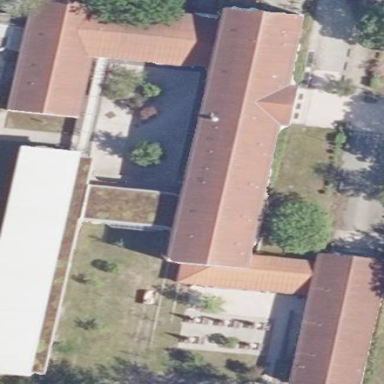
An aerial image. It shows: School building.